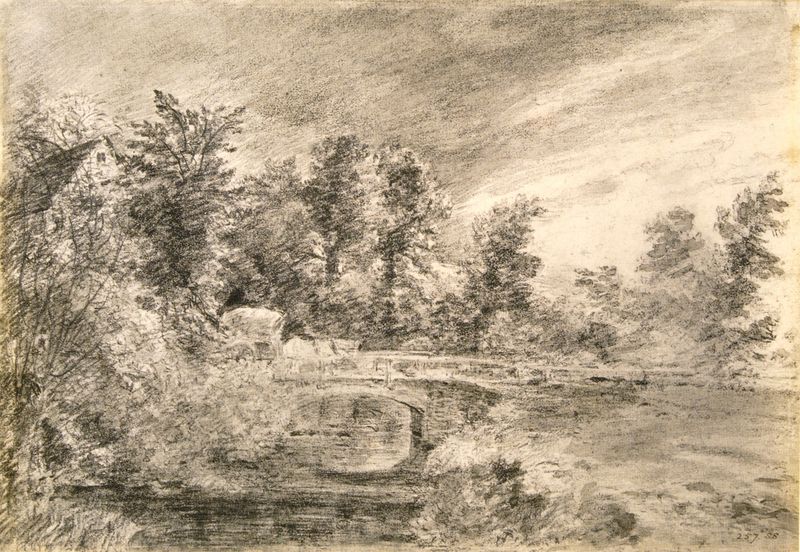
Titel: The Bridge at Gillingham, with a Cart
Künstler: John Constable
Standort: London
Institution: Victoria & Albert Museum
Schlagwörter: baum, blätter, himmel, laub, meer, schatten, wasser, weiß, wolken, bäume, fluss, landschaft, see, ufer, äste, braun, fenster, grau, hell, kreide, licht, schwarz, skizze, straße, zeichnung, dach, gebäude, gras, haus, rasen, tiere, weg, wiese, wolke, steine, signatur, ast, bach, erde, natur, spiegelung, strauch, weide, wind, zweige, brücke, brüstung, busch, büsche, gebüsch, gewässer, hütte, sonne, sträucher, wiesen, boden, pflanzen, wald, karren, pferd, pferde, bewölkt, deutschland, papier, düster, fassade, studie, heu, giebel, mauer, grafik, graphik, schattierung, kutsche, speichen, grisaille, rand, rad, wagen, böschung, unwetter, datum, zahlen, geländer, striche, versteckt, rinder, steinbrücke, kohle, windig, dachfenster, lichtung, druck, schraffur, radierung, stich, schwarzweiß, schraffiert, bleistift, diffus, verschwommen, verwischt, malerisch, uferböschung, planwagen, chiaroscuro, kupferstich, gespann, ochsen, biegen, wals, hausdach, giebelfenster, datiert, strase, freiluft, zugtiere, bushc, naturdarstellung, schwaz weiß, kopfweide, spiegelung im wasser, kohlenzeichnung, 1840, 1700, 88, #himmel, ebrücke, haus giebel